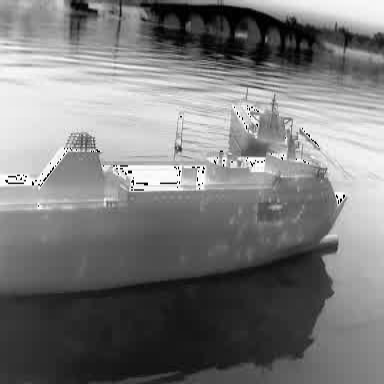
There is a container_ship in the infrared image.